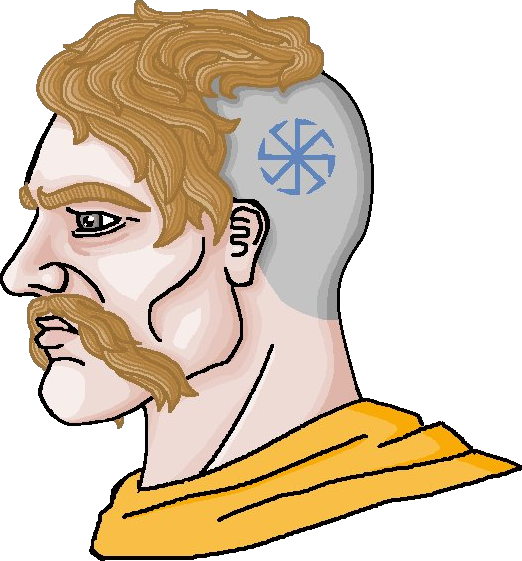
Label: 4_Yes_Chad